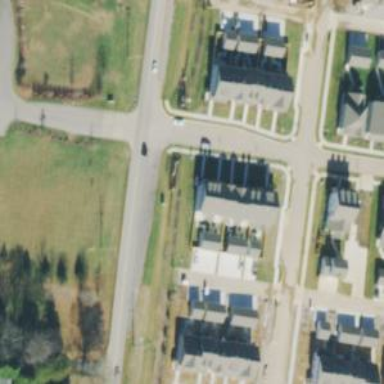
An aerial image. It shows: Secondary road with asphalt surface and detached sidewalk.